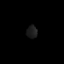
Tissue: prostate
Cell type: Fibroblasts
Senescence score: 0.7182
Nuclear area (px): 133
Mean DAPI intensity: 28.647